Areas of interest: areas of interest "Tai'erzhuang War History Exhibition Hall"
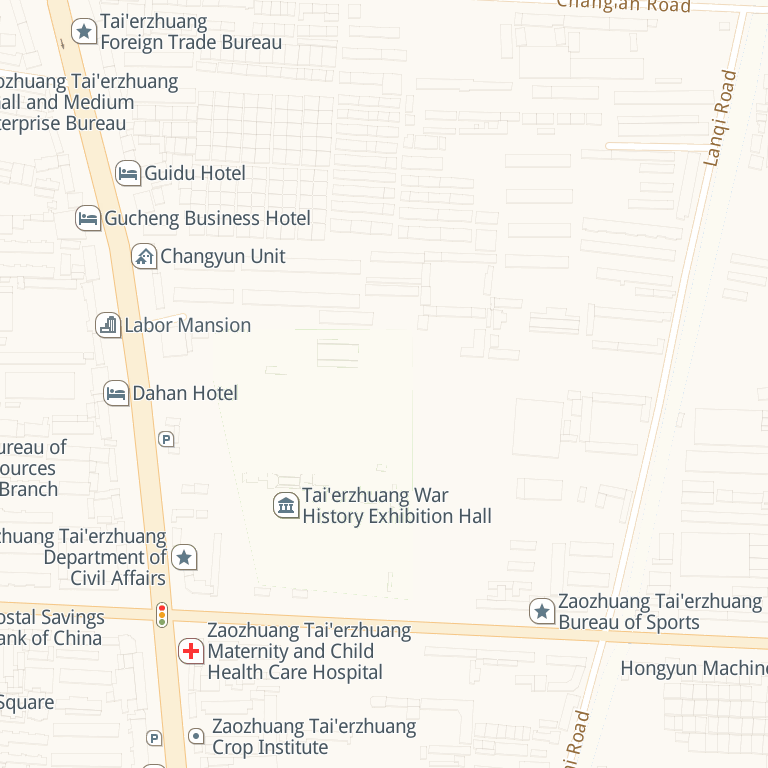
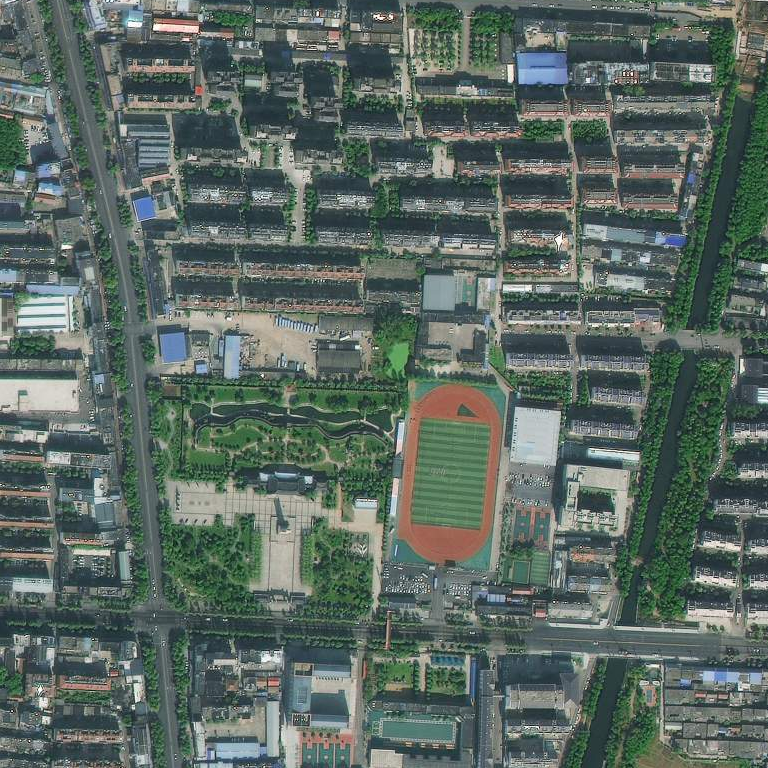